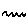
Label: zigzag